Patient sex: M
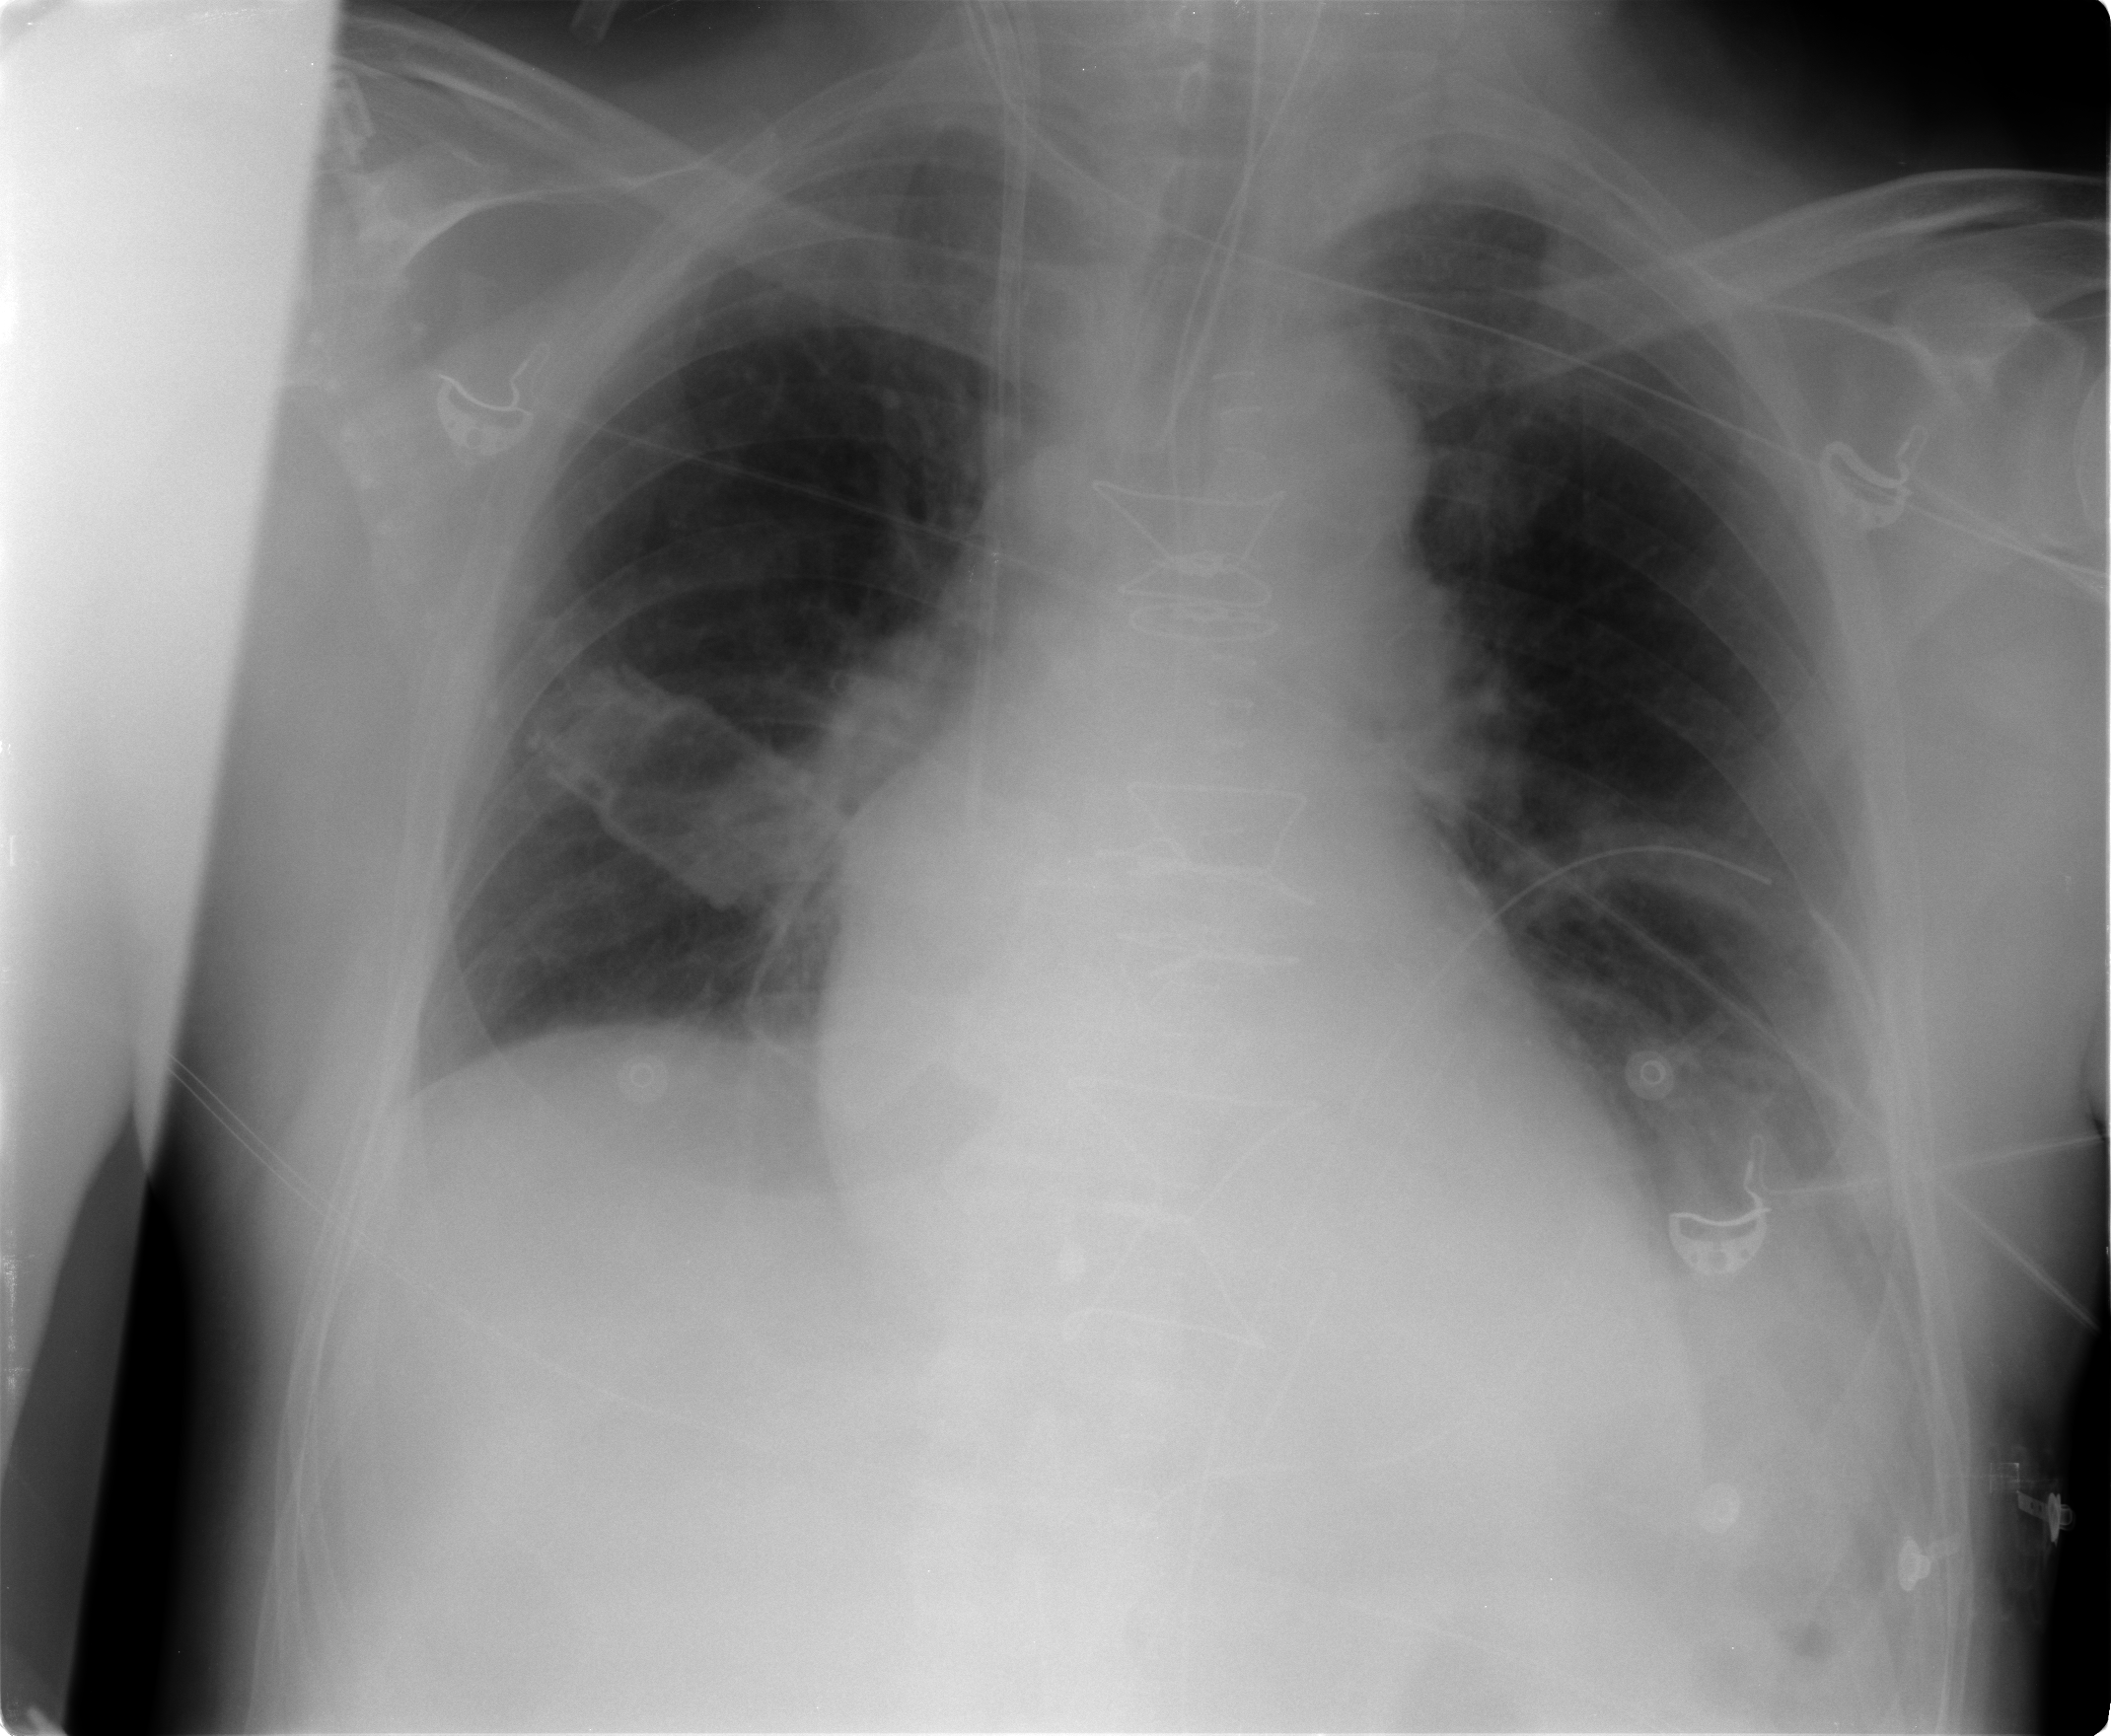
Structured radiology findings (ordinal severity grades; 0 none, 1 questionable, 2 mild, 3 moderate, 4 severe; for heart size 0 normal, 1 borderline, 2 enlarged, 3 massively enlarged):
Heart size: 2
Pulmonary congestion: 1
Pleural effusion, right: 0
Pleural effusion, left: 2
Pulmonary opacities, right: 0
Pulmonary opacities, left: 0
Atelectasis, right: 0
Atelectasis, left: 2